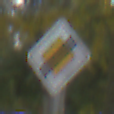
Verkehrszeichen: EndeVorfahrtsstrasse
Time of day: Midday
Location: Outdoor (Nature)
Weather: Overcast
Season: Autumn
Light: Natural